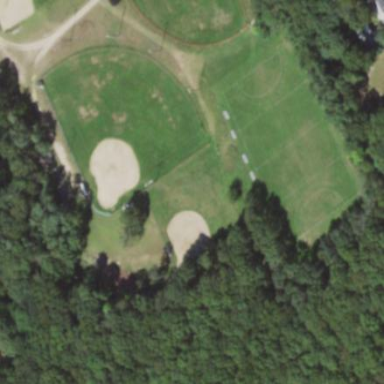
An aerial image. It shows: Softball pitch for leisure land activities.